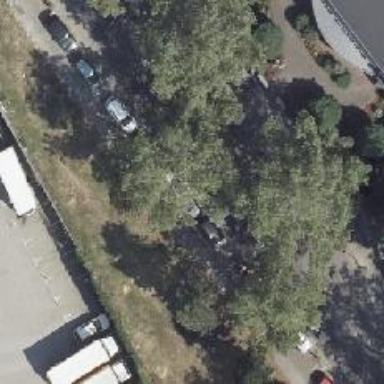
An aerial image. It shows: Broadleaved deciduous tree with parking obstacle.